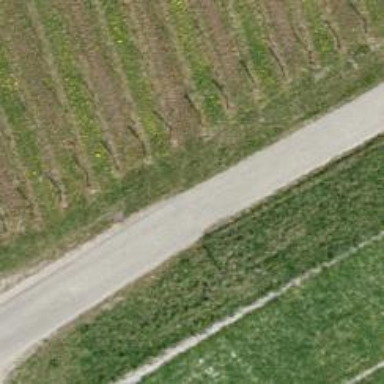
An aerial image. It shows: Well-maintained track road with grade 1 tracktype.